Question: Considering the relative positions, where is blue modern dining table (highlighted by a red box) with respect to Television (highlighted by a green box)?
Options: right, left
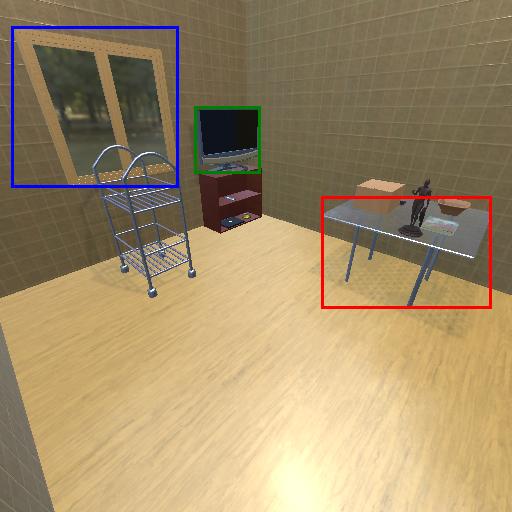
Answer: right